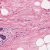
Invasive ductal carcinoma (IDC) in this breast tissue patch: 0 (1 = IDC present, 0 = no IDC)